Brain MRI, modality: hrT2
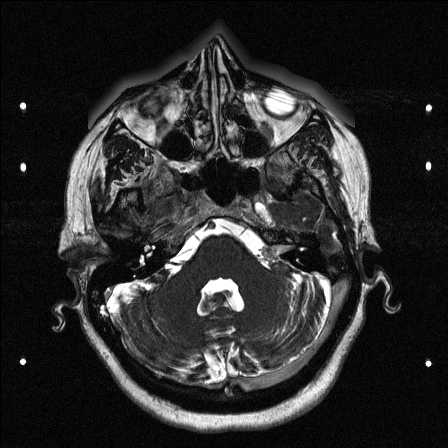